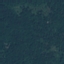
Label: Forest